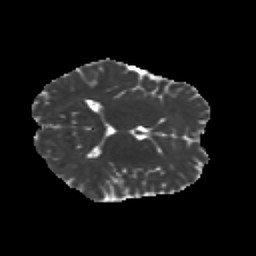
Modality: MD
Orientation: axial
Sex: male
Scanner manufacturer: siemens
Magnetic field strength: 3 T
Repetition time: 5 s
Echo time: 0.071 s